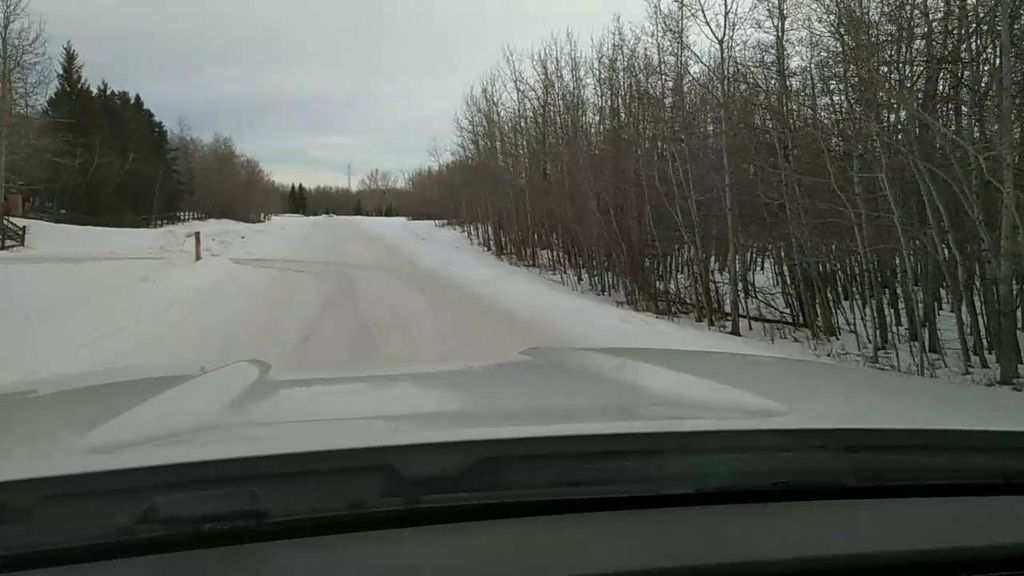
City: calgary